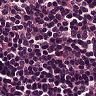
Metastatic tissue present: no